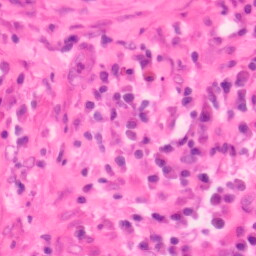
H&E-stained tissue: Colon